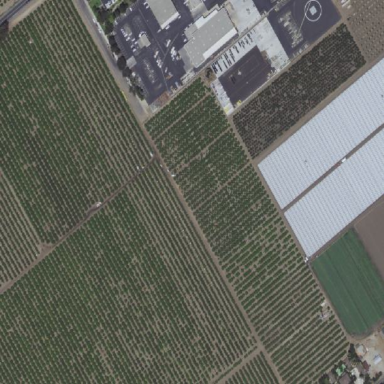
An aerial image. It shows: Orchard filled with lemon trees.